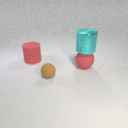
large red rubber sphere below large cyan metal cylinder